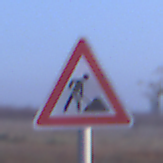
Verkehrszeichen: Arbeitsstelle
Umgebung: Outdoor, Nature
Tageszeit: SunriseSunset
Wetter: Clear
Licht: Natural
Jahreszeit: NotSpecified
Kontrast: LowContrast